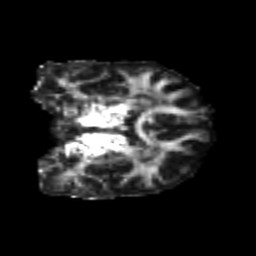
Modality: FA
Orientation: coronal
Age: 24
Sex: female
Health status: healthy
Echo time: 0.074 s